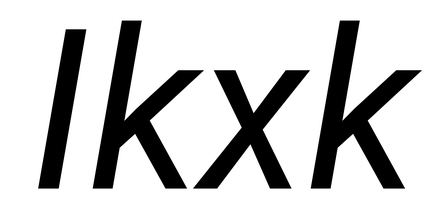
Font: Roboto-Italic_Italic